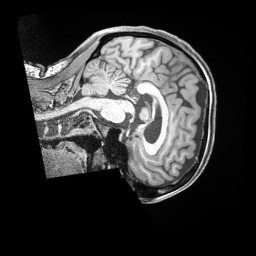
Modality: T1w
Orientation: sagittal
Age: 37
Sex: female
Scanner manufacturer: siemens
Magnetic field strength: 3 T
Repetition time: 2 s
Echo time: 0.00211 s